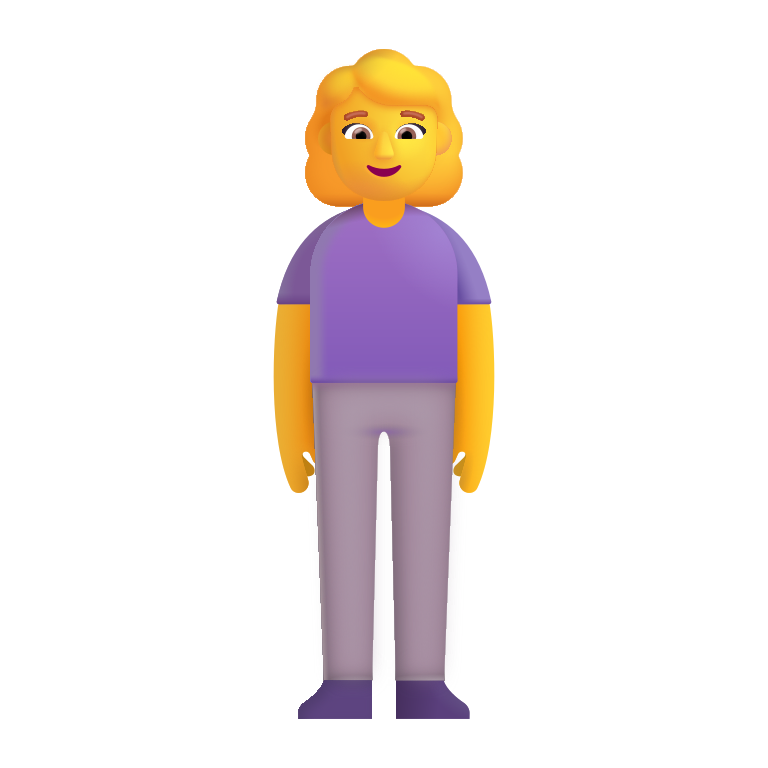
woman standing color default